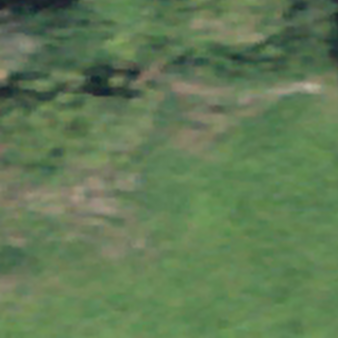
Label: other